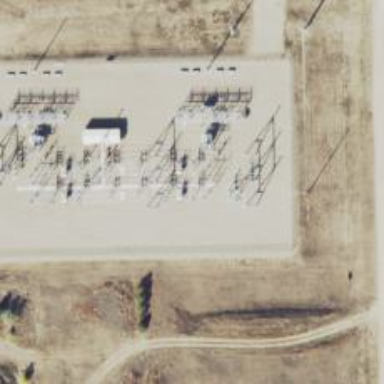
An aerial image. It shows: Switch for power supply.